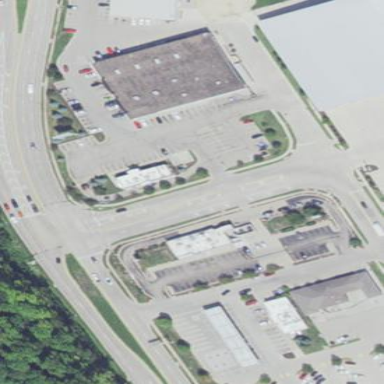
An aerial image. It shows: Parking area with asphalt surface.